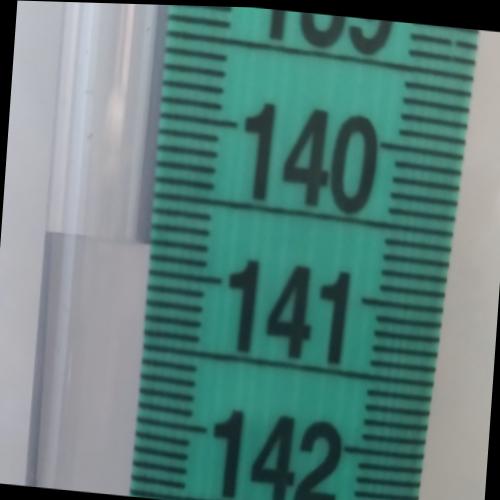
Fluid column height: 140.8 cm